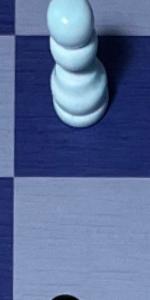
Label: Empty